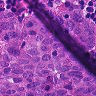
Metastatic tissue present: yes